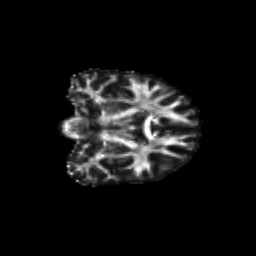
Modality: FA
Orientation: coronal
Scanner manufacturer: siemens
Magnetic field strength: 3 T
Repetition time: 9.2 s
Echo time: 0.084 s